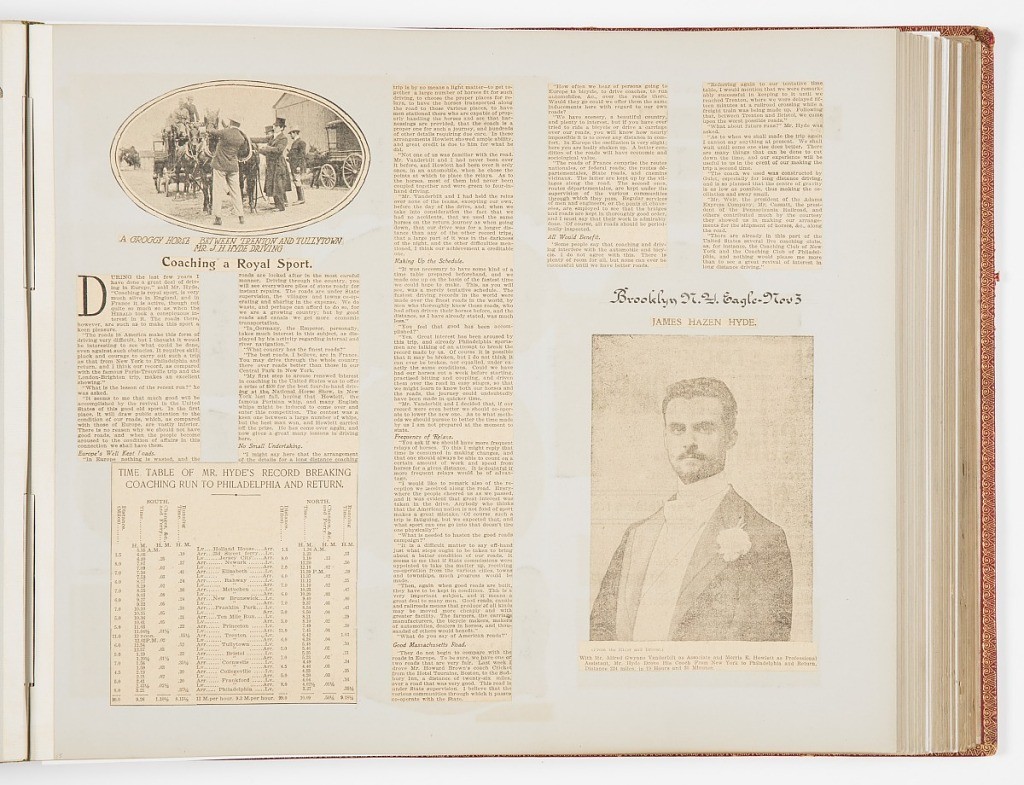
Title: Commemorative Scrapbook Documenting the 1901 Record Breaking Coach Race from New York City to Philadelphia and Back Again
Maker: James Hazen Hyde, American, 1876 - 1959
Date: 1901
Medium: Newspaper and magazine clippings mounted on heavy wove paper, annotated in pen and ink, bound in red leather with gilded lettering
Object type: Album Page
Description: Album of newspaper clippings describing the coach trip from New York to Philadelphia and return. The drivers were James H. Hyde and Alfred Vanderbilt.